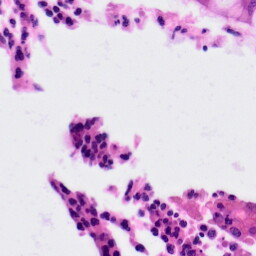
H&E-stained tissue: Colon